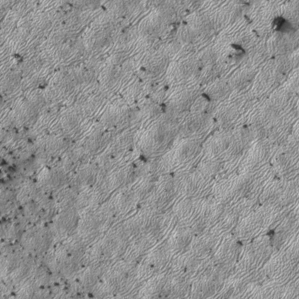
Label: frost